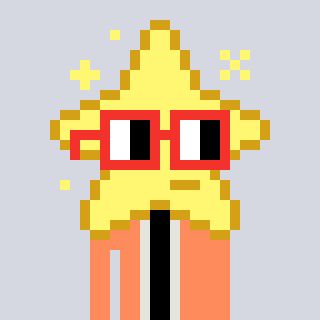
a pixel art character with square red glasses, a star-shaped head and a peachy-colored body on a cool background